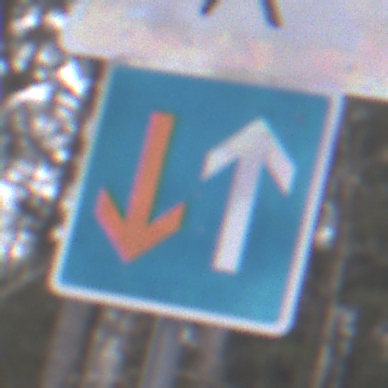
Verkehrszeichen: VorrangVorGegenverkehr
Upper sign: FussgaengerLinks
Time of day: Midday
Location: Outdoor (Nature)
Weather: Overcast
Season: Autumn
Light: Natural